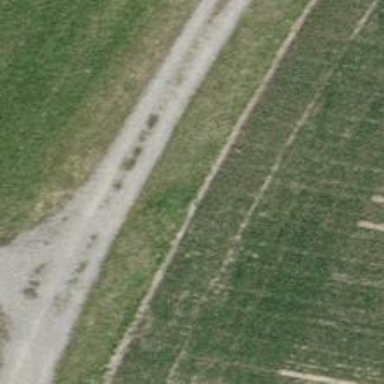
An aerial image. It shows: Track with pebblestone surface. The track type is grade2.